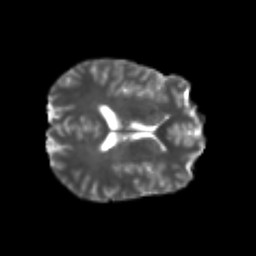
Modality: T2w
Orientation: axial
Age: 22
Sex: male
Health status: healthy
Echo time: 0.074 s